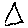
Label: triangle